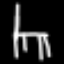
Label: chair